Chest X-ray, AP view. Patient: 48 years old, sex F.
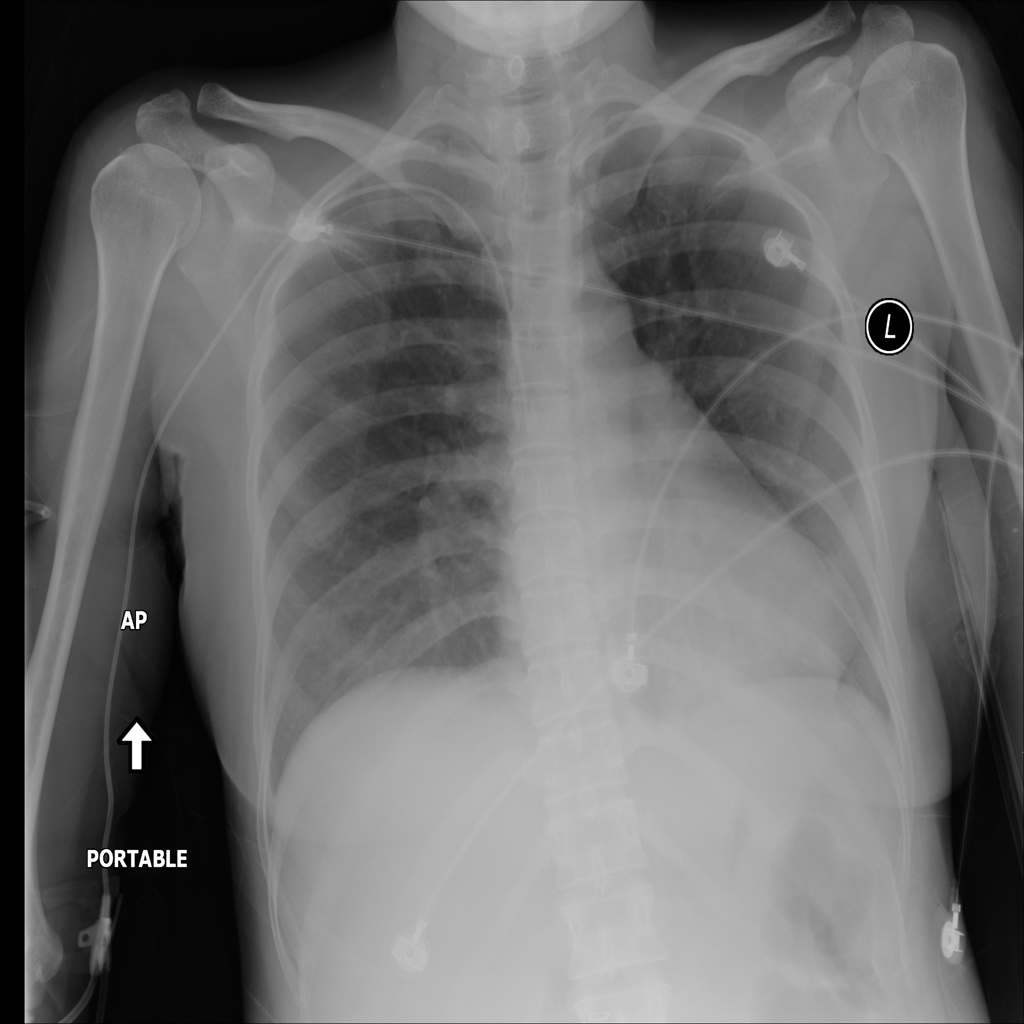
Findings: No Finding